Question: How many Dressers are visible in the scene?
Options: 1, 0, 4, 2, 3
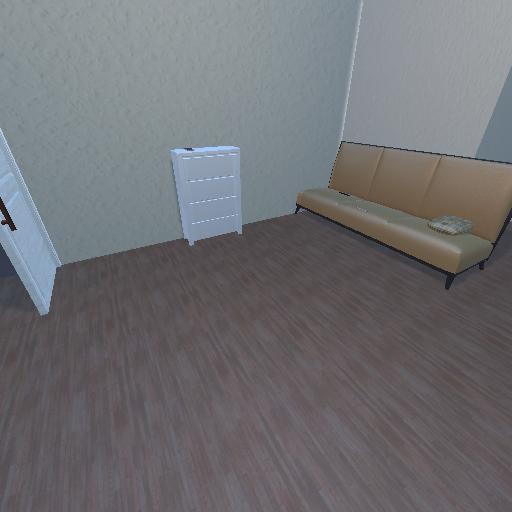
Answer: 1